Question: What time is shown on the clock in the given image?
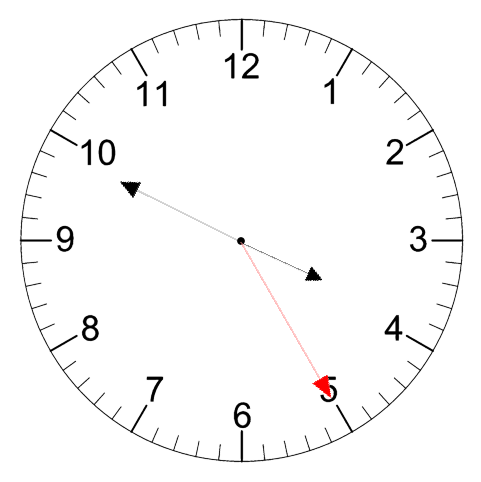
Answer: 03:49:25